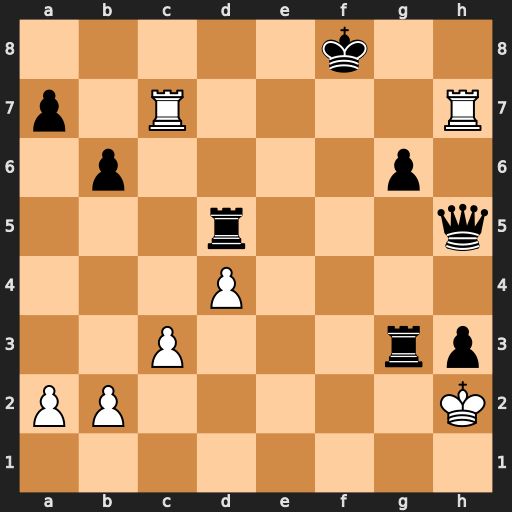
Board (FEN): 5k2/p1R4R/1p4p1/3r3q/3P4/2P3rp/PP5K/8
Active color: w
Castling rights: -
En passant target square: -
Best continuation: Rc8+ Rd8 Rxd8#